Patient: sex F, age 82
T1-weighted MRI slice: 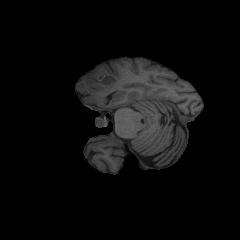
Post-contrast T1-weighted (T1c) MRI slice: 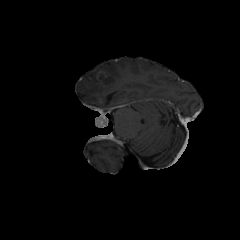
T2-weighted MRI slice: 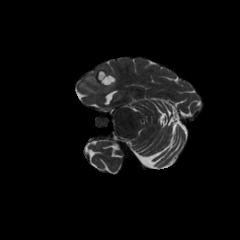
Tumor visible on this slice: yes
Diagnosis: Glioblastoma, IDH-wildtype
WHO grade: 4